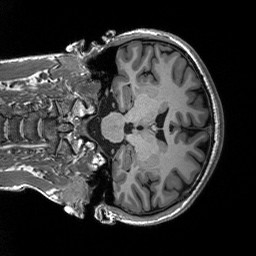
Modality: T1w
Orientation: coronal
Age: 25
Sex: female
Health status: healthy
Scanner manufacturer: siemens
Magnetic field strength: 3 T
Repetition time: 2.53 s
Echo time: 0.00227 s